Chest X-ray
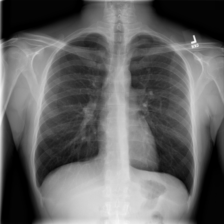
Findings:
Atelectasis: negative
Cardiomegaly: negative
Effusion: negative
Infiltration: negative
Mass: negative
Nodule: negative
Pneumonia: negative
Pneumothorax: negative
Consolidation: negative
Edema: negative
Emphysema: negative
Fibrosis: negative
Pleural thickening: negative
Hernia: negative